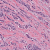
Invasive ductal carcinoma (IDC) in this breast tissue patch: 1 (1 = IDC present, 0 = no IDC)